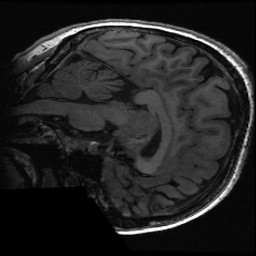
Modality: T1w
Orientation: sagittal
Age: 29
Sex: female